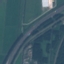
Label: Highway